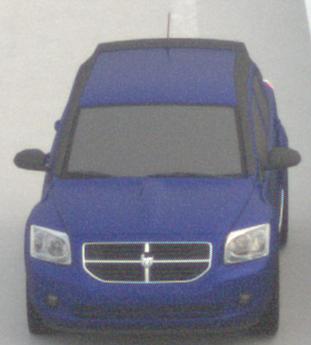
Make: Dodge
Model: Caliber 1.8
Detailed model: Caliber
Model produced from: 2006/06
Model produced until: 2009/03
Doors: 5
Color: blue
Road condition: dry road
Daytime: morning or afternoon
Contrast: low contrast